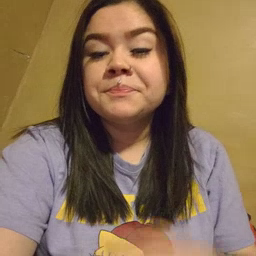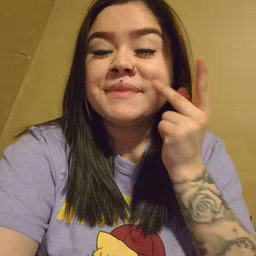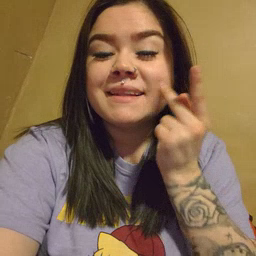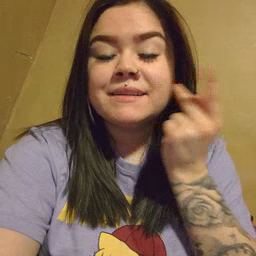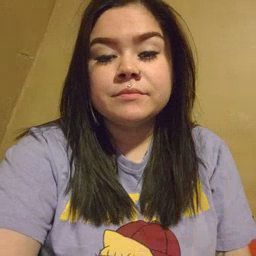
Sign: kitty